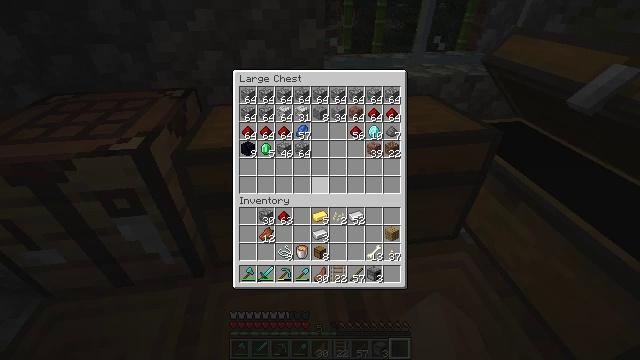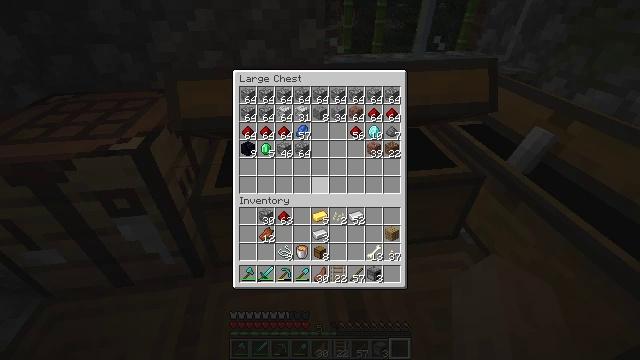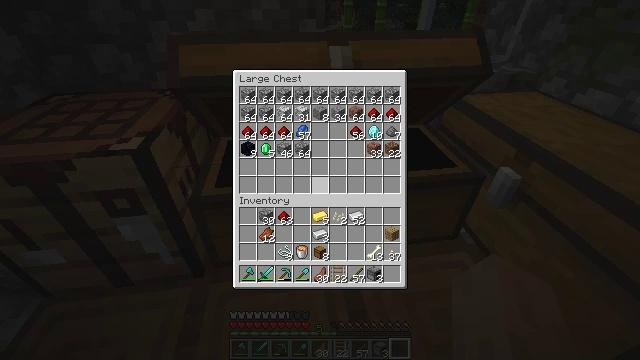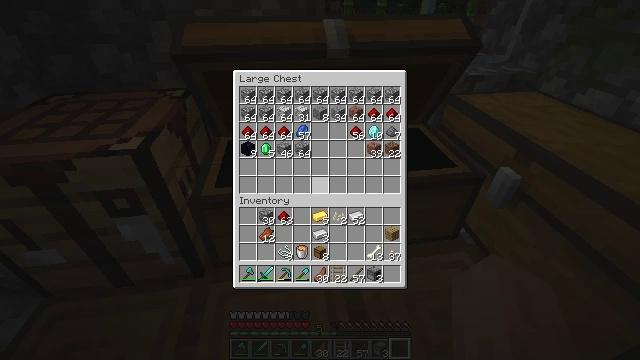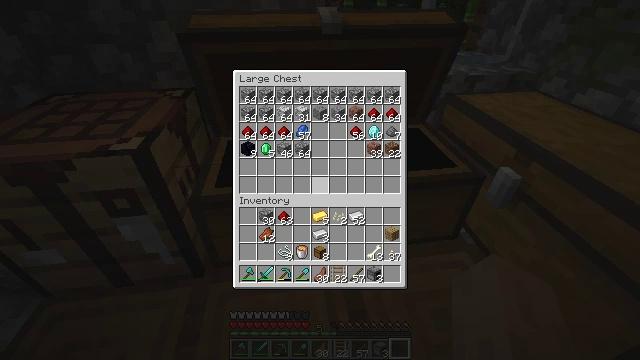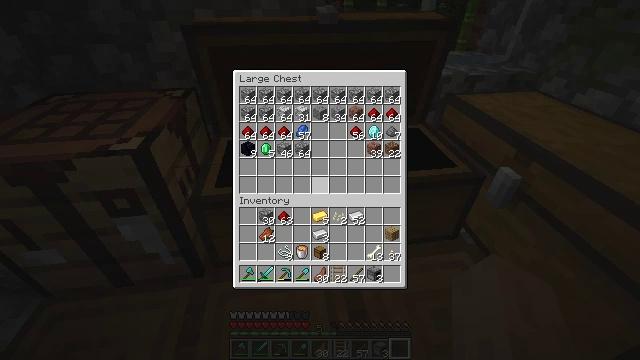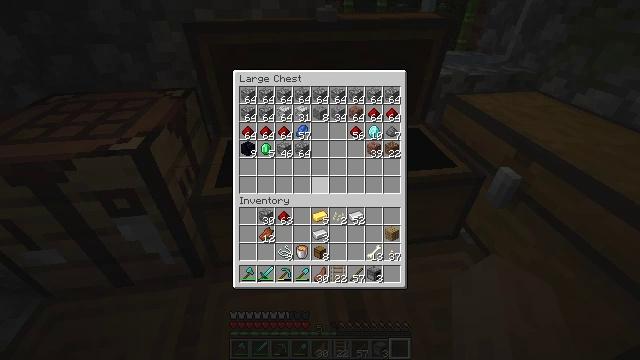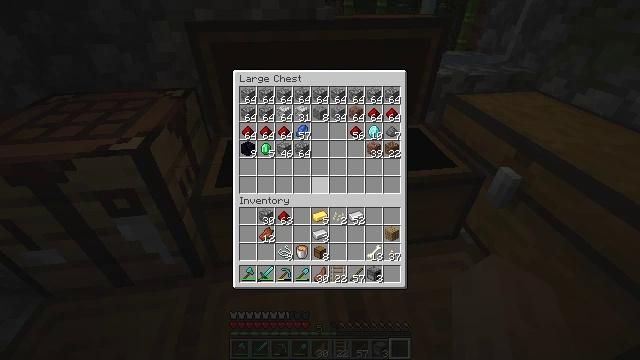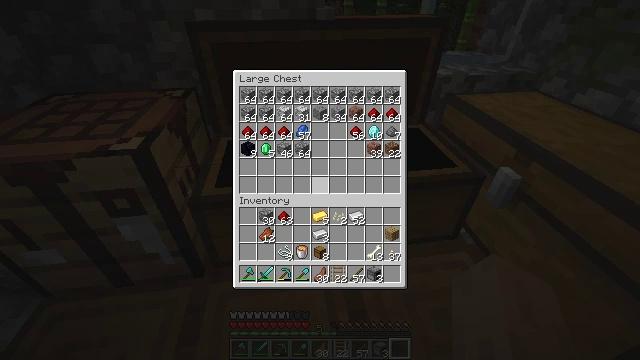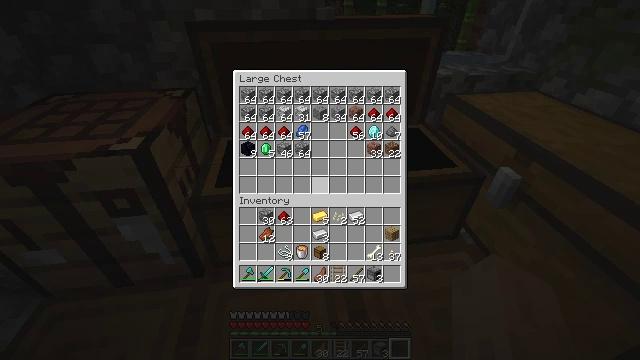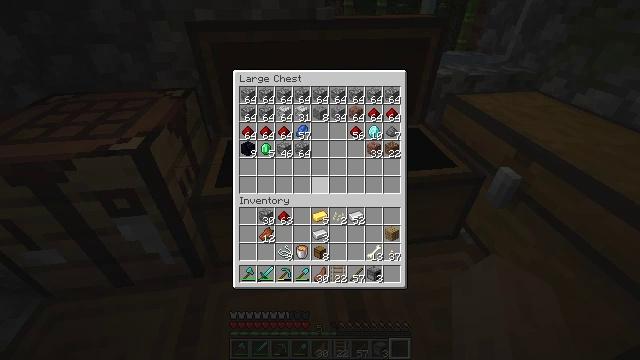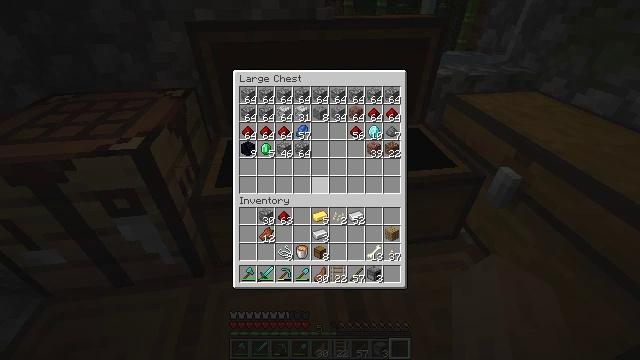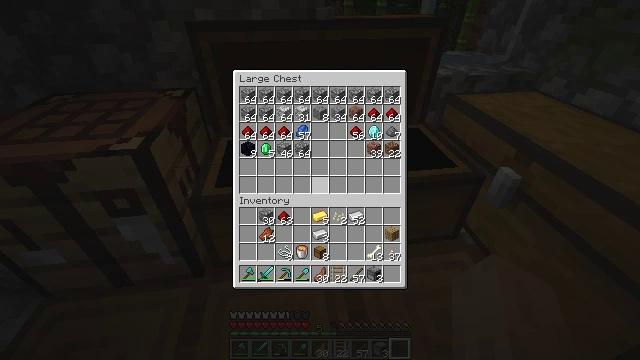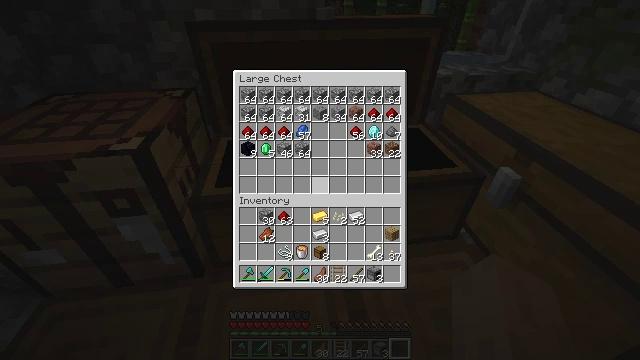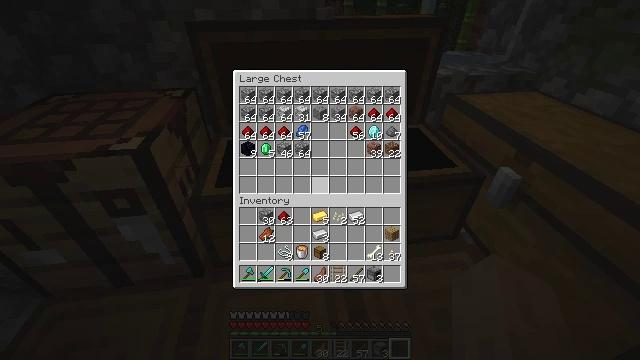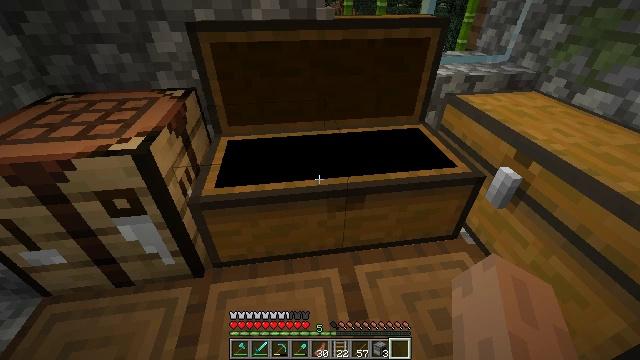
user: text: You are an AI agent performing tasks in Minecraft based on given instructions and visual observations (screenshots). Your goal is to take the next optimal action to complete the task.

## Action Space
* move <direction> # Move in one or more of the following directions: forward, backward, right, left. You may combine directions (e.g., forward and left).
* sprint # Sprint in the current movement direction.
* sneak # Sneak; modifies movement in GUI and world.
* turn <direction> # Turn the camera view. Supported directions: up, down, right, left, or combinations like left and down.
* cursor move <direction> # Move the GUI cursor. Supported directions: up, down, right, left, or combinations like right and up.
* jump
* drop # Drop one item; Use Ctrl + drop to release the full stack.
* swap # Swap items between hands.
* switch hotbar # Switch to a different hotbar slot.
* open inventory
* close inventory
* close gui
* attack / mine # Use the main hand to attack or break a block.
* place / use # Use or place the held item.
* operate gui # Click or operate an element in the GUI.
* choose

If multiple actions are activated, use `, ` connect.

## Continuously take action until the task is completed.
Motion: motion action
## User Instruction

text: Prepare to craft spruce wood.
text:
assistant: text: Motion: no_op
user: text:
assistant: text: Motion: no_op
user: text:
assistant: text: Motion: no_op
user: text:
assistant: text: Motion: no_op
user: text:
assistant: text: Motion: no_op
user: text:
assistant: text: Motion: no_op
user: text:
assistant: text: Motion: no_op
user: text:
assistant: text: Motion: no_op
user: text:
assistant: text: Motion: no_op
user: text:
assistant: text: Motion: no_op
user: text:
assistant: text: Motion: no_op
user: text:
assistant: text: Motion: no_op
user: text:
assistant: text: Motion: no_op
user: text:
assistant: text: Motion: no_op
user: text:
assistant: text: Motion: no_op
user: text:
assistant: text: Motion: close gui
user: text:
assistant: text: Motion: no_op
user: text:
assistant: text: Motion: no_op
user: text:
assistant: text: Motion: turn right
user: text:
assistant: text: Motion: turn right
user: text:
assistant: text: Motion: turn right
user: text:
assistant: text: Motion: turn right
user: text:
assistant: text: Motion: turn right
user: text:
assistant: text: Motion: turn right
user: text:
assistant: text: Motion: turn right and up
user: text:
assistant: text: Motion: turn right and up
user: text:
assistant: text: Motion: turn right and up
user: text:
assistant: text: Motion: move forward, turn right and up
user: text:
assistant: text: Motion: move forward
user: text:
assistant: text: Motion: move forward